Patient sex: M
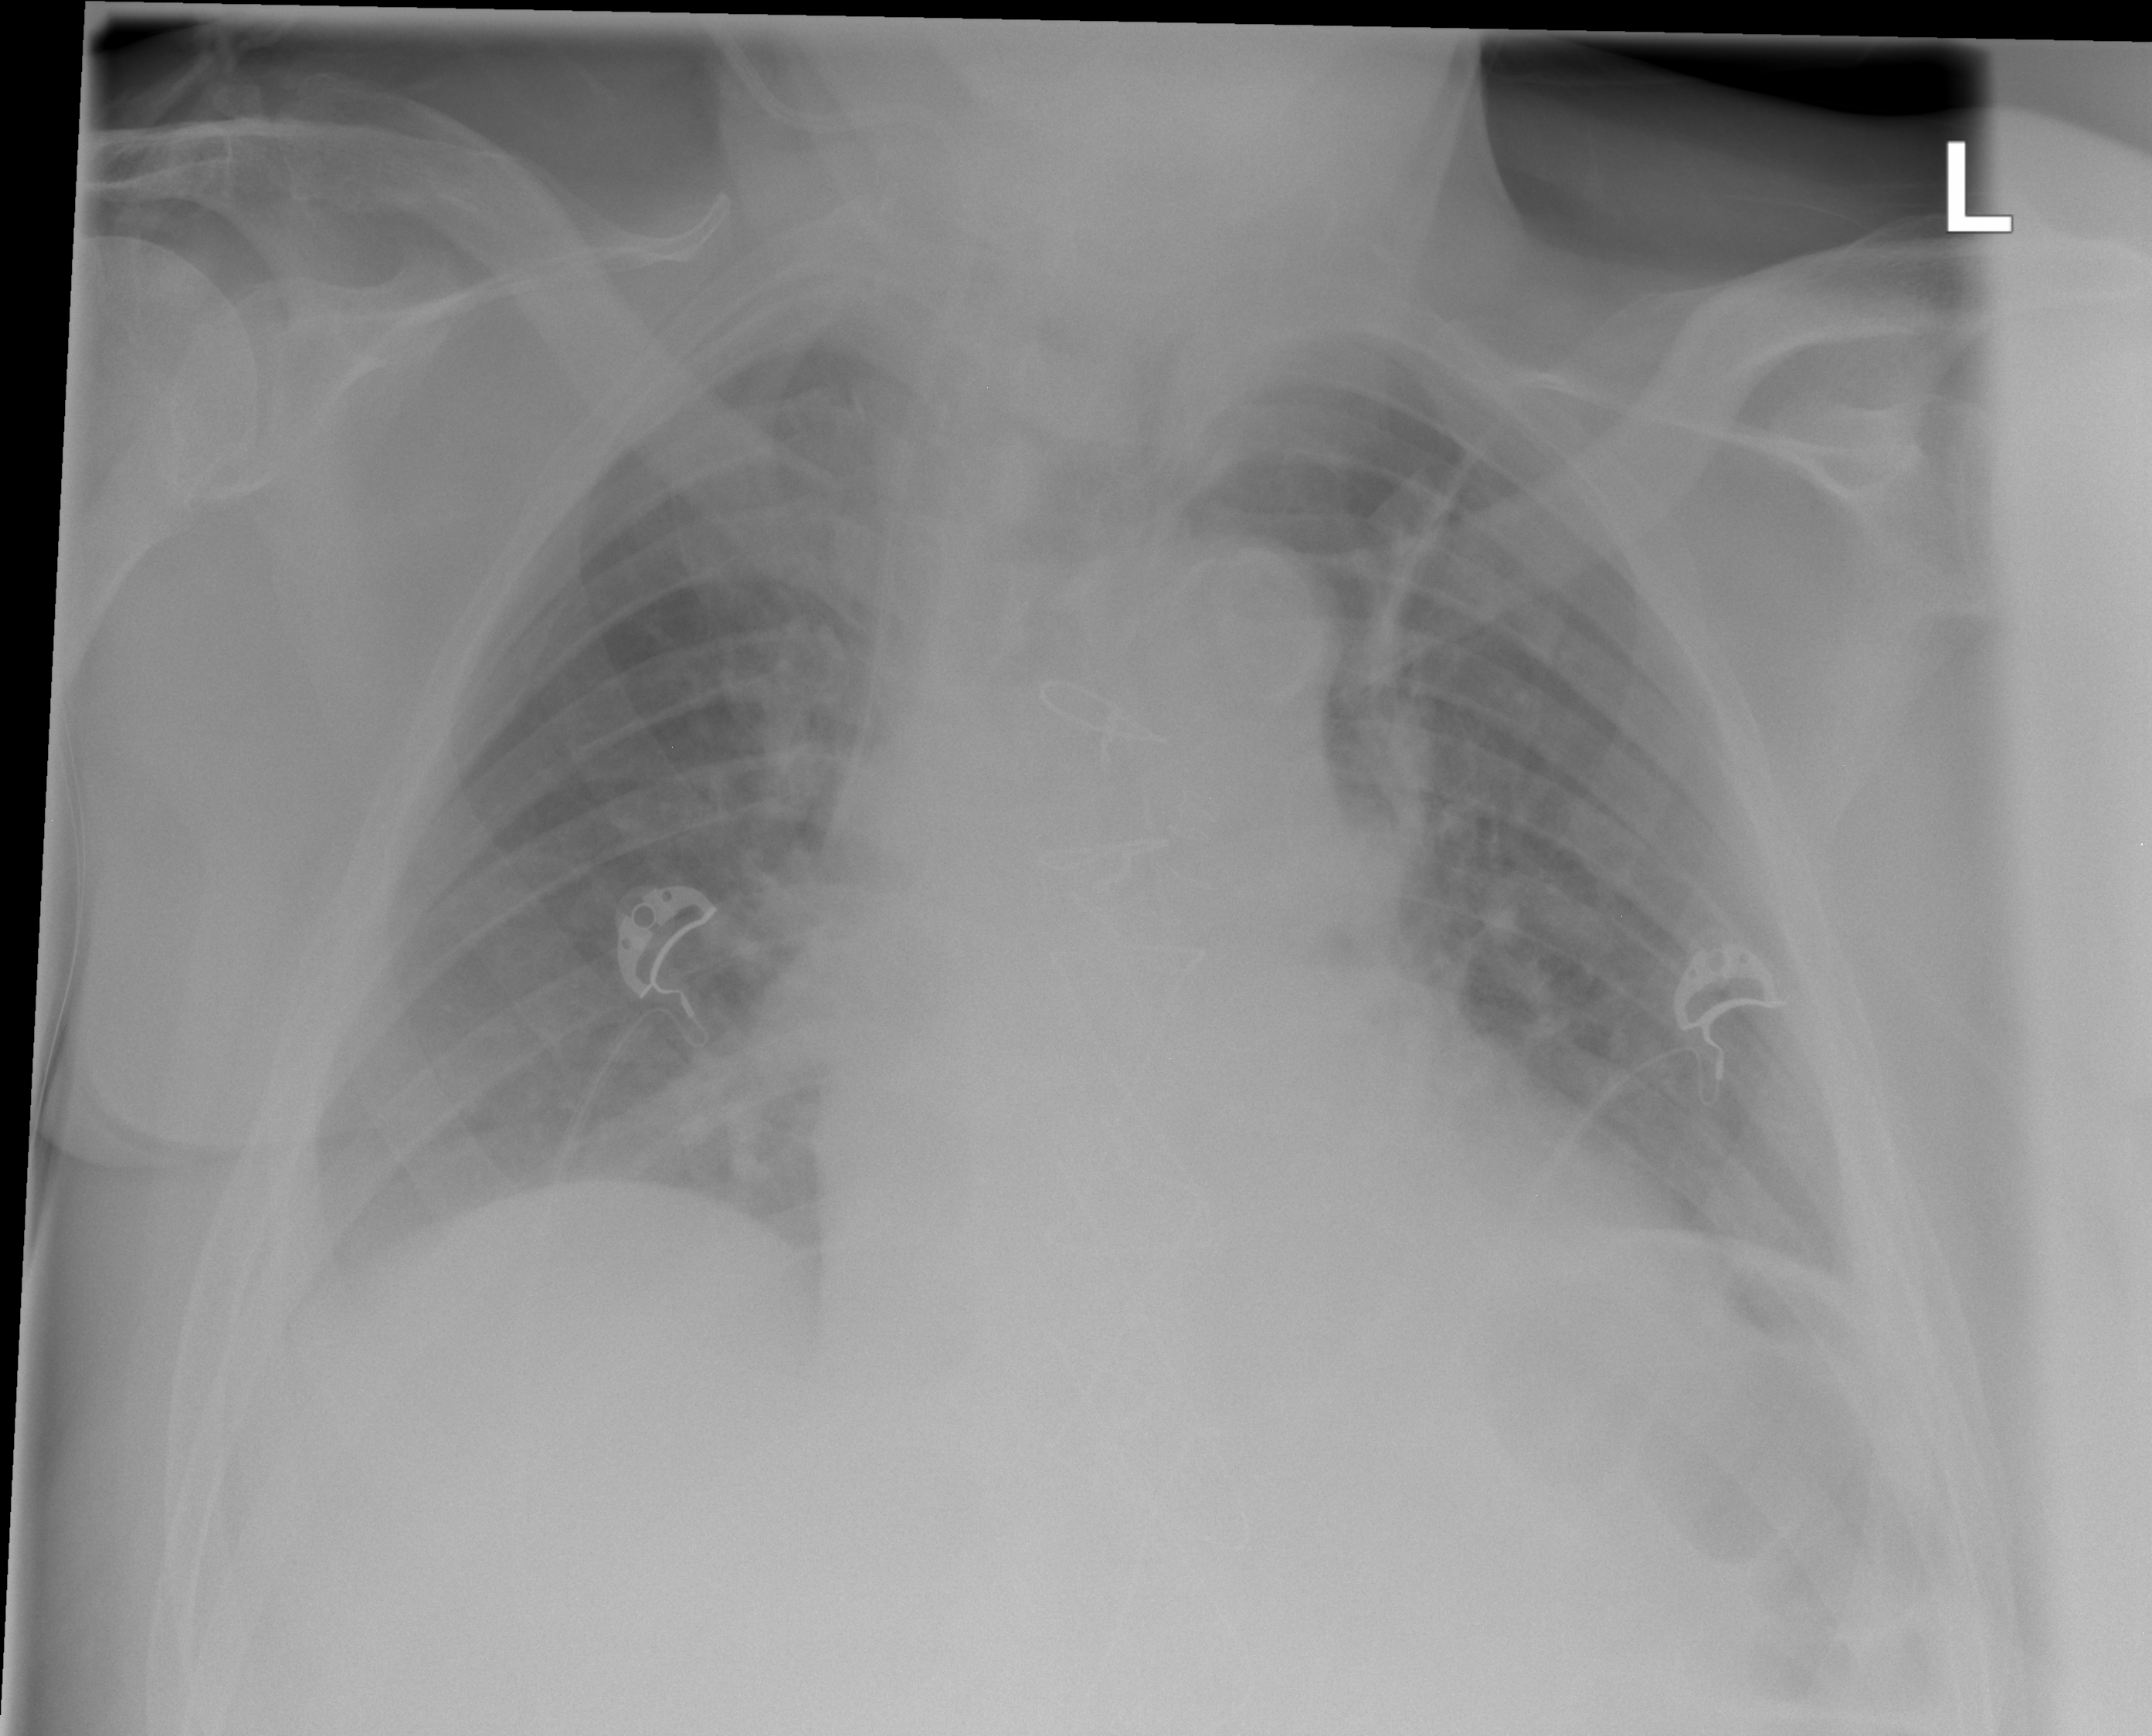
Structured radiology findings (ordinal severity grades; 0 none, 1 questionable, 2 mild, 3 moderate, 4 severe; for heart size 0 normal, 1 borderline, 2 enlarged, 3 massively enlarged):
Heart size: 2
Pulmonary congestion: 1
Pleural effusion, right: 1
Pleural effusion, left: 1
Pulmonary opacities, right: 1
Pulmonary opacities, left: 1
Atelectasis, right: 2
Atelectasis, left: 2